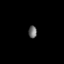
Tissue: lung
Cell type: Others
Senescence score: 0.1569
Nuclear area (px): 100
Mean DAPI intensity: 108.96